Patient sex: F
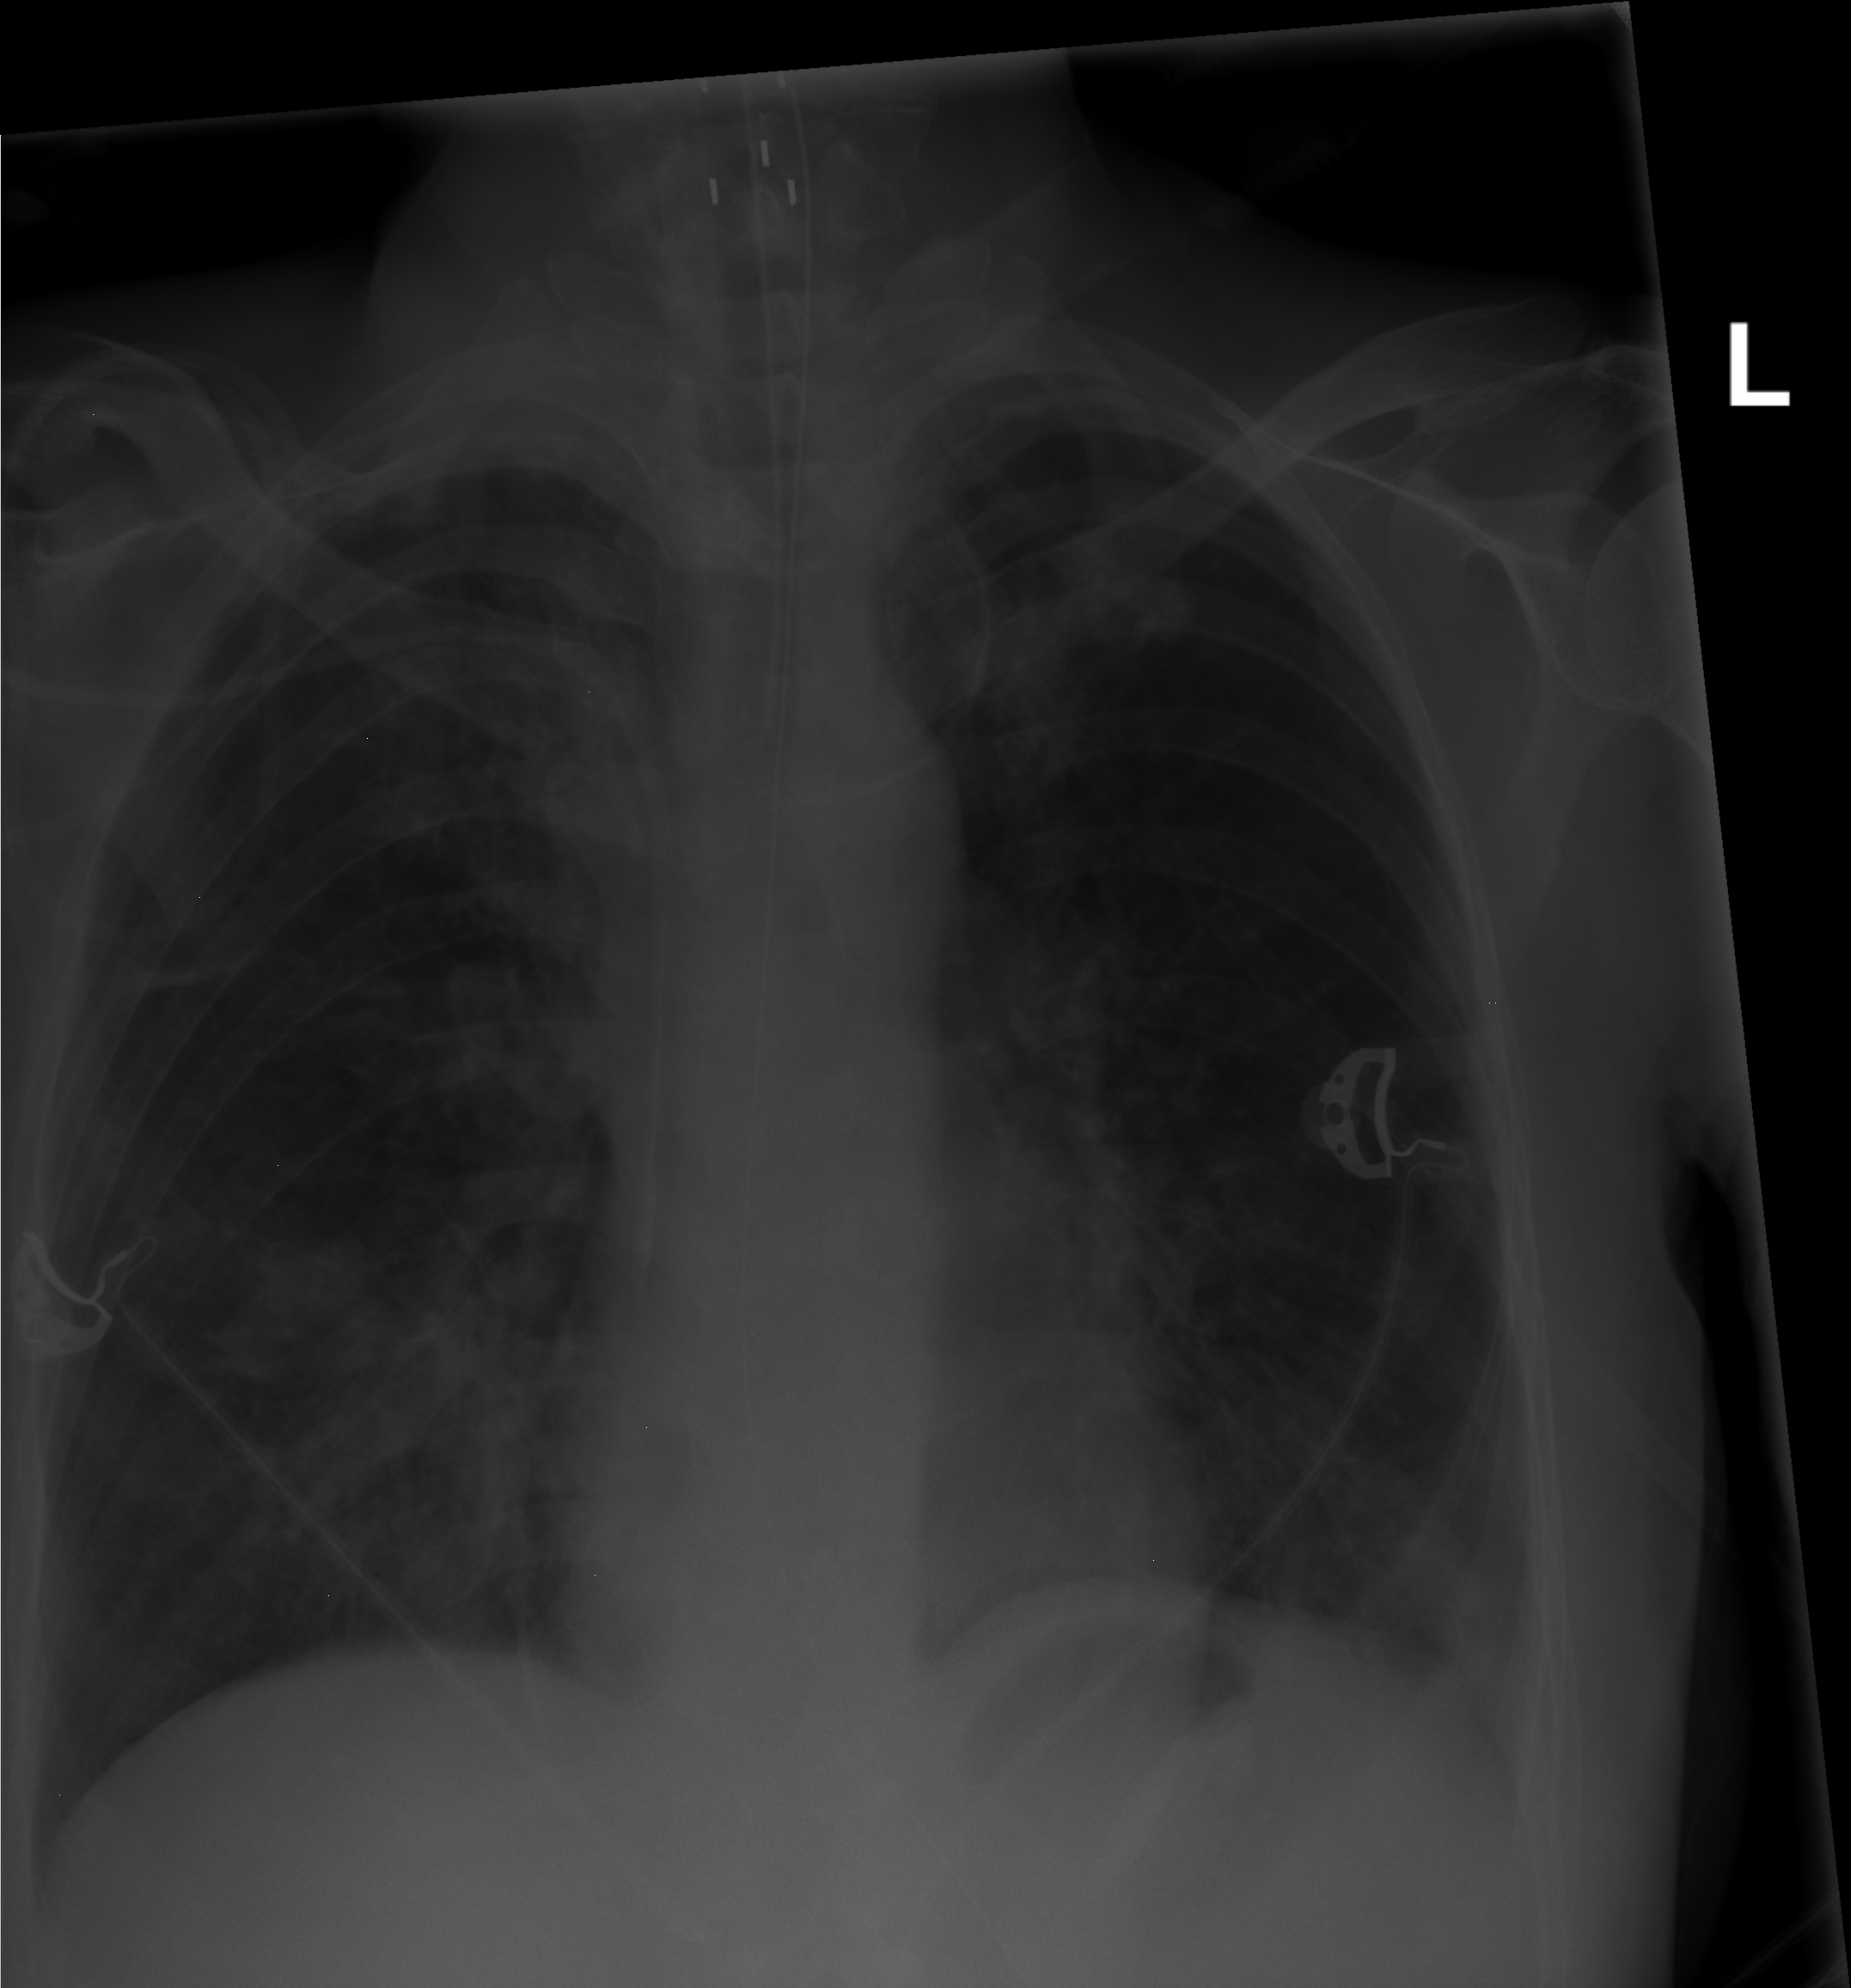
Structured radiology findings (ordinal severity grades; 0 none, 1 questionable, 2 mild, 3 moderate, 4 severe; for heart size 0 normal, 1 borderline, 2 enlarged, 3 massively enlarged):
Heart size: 0
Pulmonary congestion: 0
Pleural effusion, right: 0
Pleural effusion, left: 2
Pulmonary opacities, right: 3
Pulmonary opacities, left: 0
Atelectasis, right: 0
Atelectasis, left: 0